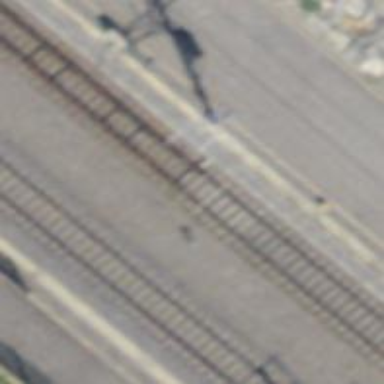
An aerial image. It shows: Railway switch.